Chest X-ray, PA view. Patient: 69 years old, sex M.
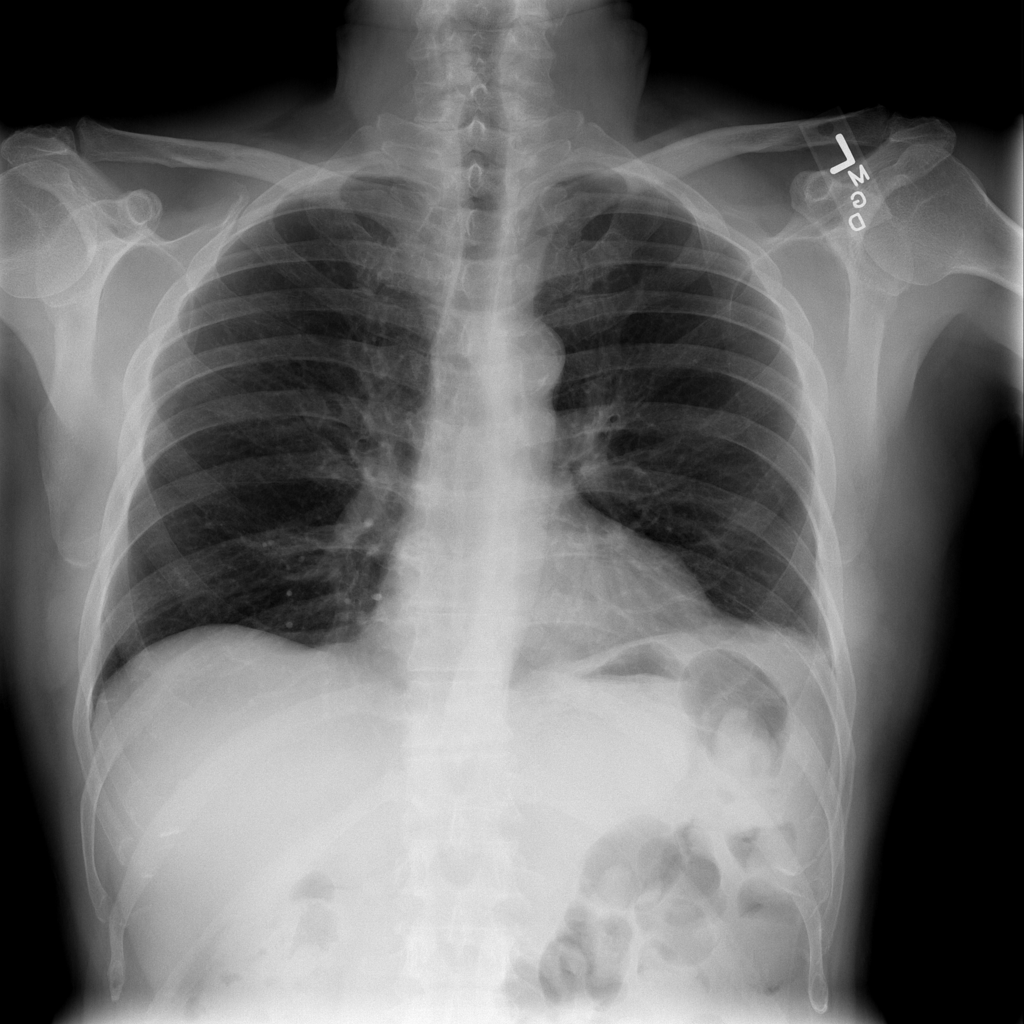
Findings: Atelectasis